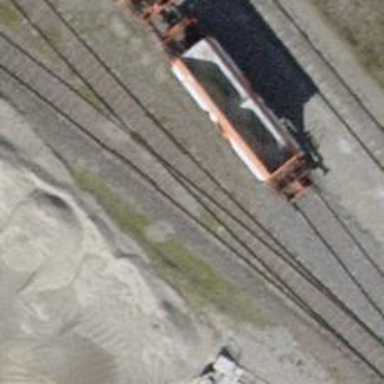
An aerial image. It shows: Railway switch.